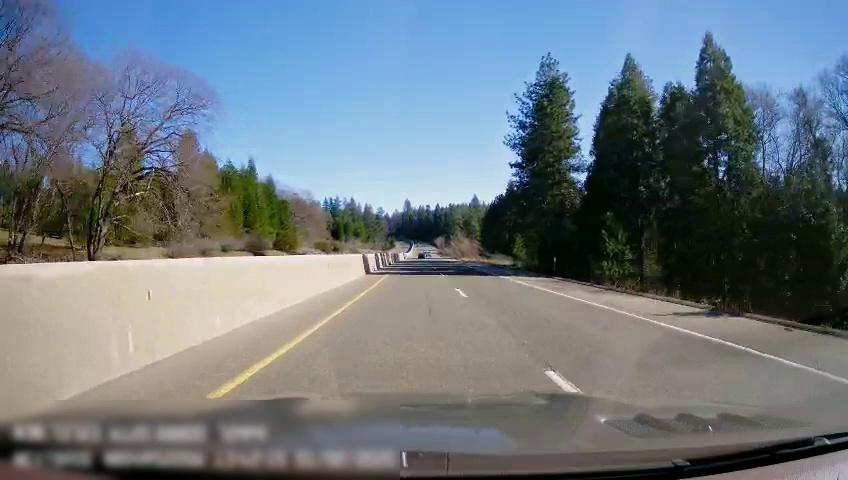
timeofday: Day
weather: Sunny
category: Drivable Space
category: Drivable Space
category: Lanes | Alternate Lane
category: Lanes | Current Lane
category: Lanes | Alternate Lane